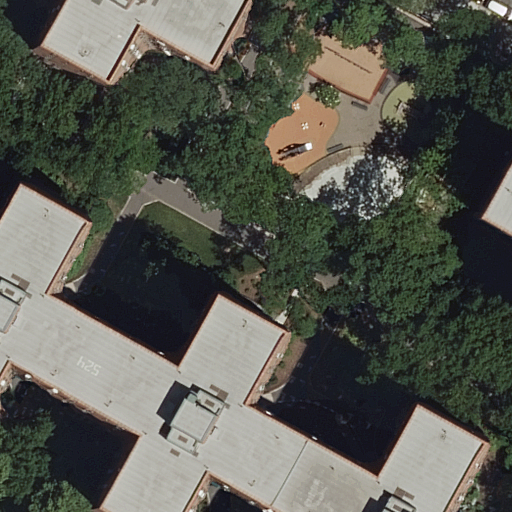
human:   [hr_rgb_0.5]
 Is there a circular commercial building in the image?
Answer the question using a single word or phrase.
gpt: no

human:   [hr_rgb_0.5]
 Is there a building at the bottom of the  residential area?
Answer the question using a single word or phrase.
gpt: no

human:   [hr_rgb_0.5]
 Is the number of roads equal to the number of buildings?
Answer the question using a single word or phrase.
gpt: no

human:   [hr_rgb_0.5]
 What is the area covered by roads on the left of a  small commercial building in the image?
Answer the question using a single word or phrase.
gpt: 0m2

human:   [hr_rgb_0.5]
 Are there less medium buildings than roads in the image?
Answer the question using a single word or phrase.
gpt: yes

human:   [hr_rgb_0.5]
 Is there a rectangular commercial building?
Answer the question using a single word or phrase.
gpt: no

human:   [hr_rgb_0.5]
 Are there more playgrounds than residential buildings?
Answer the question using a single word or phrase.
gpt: no

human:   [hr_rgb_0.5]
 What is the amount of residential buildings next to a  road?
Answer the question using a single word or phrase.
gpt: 3

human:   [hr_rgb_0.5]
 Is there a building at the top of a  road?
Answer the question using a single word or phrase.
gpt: yes

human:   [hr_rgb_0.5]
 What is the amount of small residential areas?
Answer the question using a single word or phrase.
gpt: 0

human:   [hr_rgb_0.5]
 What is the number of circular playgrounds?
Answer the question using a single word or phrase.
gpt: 0

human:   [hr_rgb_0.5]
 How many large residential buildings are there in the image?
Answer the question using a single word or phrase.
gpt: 2

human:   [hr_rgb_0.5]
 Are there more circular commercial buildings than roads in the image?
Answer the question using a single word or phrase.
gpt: no

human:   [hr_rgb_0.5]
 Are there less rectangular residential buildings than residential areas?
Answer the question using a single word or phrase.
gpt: no

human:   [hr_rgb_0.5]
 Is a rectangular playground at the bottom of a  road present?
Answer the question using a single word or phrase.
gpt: no

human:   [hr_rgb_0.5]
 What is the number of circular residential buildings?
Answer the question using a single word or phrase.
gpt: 0

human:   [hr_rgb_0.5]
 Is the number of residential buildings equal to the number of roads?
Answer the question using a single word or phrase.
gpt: no

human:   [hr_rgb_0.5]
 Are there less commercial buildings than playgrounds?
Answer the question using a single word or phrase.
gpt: yes

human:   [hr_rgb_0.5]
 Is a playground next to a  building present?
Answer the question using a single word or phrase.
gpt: yes

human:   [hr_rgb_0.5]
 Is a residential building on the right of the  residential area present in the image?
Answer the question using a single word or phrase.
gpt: yes

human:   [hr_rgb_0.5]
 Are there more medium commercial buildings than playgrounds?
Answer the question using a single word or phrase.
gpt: no

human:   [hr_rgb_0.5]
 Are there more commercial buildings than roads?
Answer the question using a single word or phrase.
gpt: no

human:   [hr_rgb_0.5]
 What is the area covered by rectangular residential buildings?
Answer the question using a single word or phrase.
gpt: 61m2

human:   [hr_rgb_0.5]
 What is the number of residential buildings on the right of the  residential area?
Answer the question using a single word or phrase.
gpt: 3

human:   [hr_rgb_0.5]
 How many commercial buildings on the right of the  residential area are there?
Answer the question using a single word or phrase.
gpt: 0

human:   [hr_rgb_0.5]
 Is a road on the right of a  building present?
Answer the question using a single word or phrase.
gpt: yes

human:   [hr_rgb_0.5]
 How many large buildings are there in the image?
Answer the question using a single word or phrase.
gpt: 2

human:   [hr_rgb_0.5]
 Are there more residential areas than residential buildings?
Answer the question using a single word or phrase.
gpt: no

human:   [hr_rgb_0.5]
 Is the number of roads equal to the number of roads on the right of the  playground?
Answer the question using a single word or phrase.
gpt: no

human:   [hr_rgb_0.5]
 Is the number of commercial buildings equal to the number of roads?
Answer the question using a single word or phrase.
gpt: no

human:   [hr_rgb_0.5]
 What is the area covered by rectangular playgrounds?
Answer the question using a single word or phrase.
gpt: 6m2

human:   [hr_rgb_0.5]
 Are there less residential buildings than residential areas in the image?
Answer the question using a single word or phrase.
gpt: no

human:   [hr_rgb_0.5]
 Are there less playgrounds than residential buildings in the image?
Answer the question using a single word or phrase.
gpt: yes

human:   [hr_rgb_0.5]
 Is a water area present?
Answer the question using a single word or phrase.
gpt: no

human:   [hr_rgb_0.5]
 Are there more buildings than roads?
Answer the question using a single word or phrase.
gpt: yes

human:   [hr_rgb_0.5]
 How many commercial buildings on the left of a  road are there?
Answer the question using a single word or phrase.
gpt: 0